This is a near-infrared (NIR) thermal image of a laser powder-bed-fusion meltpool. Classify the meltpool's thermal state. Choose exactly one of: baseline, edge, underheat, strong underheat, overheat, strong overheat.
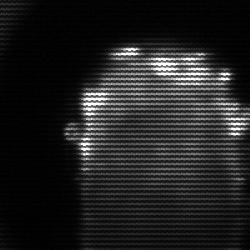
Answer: baseline